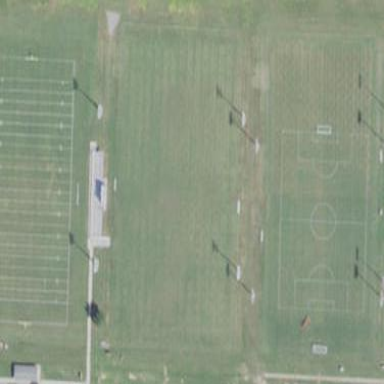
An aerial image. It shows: Multi-sport pitch with grass surface.